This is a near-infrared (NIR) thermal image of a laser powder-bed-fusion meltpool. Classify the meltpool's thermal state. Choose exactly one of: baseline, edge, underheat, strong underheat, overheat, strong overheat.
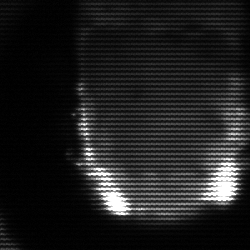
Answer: baseline